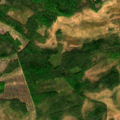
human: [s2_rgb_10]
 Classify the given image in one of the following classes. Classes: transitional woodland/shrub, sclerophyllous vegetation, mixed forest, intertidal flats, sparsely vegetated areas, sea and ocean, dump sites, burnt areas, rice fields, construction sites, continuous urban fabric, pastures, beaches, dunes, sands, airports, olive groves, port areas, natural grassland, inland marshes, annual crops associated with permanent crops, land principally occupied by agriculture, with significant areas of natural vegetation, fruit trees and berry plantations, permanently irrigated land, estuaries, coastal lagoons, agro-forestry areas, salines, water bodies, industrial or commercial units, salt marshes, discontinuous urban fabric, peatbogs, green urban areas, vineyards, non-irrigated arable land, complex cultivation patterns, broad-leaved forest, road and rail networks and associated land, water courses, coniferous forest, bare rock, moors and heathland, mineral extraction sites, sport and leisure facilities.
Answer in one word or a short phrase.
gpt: coniferous forest, mixed forest, transitional woodland/shrub, peatbogs